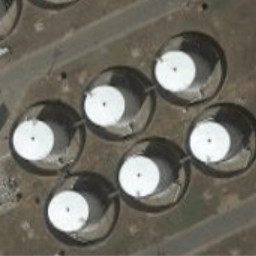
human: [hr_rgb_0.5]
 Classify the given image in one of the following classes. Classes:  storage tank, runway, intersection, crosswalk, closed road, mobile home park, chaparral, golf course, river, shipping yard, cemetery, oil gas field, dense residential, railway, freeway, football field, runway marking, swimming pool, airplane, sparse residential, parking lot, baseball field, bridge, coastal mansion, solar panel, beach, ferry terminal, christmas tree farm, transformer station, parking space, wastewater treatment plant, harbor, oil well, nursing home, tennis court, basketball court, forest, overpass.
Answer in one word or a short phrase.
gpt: storage tank